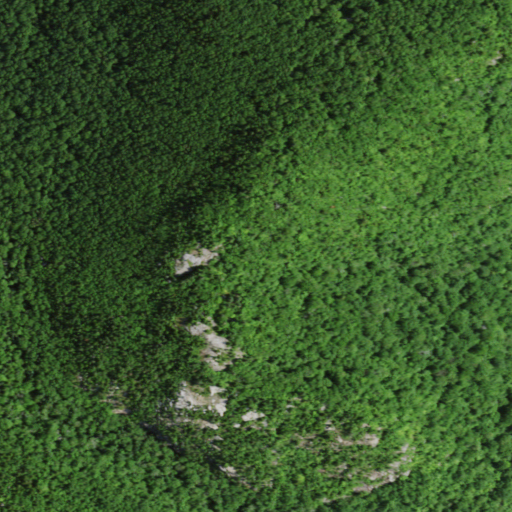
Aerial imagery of mountain in New York named Baldface Mountain containing deciduous forest, evergreen forest, and mixed forest